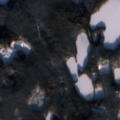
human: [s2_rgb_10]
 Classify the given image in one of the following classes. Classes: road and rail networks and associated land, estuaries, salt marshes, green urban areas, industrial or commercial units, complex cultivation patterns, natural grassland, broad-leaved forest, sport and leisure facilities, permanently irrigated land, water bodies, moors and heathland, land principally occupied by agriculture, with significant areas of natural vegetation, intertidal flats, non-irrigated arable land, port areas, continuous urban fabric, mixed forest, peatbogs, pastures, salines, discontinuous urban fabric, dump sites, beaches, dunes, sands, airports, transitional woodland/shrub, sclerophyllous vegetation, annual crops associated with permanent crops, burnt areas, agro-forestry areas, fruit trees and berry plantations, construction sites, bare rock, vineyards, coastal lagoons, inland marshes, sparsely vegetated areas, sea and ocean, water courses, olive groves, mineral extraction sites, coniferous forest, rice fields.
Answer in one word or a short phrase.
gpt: coniferous forest, water bodies